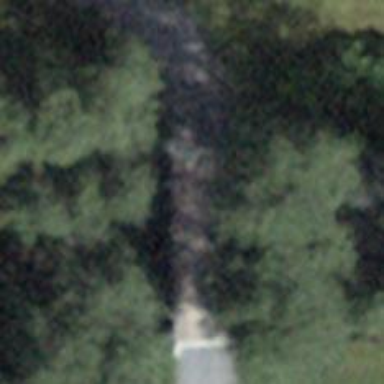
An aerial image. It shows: Path on bridge.